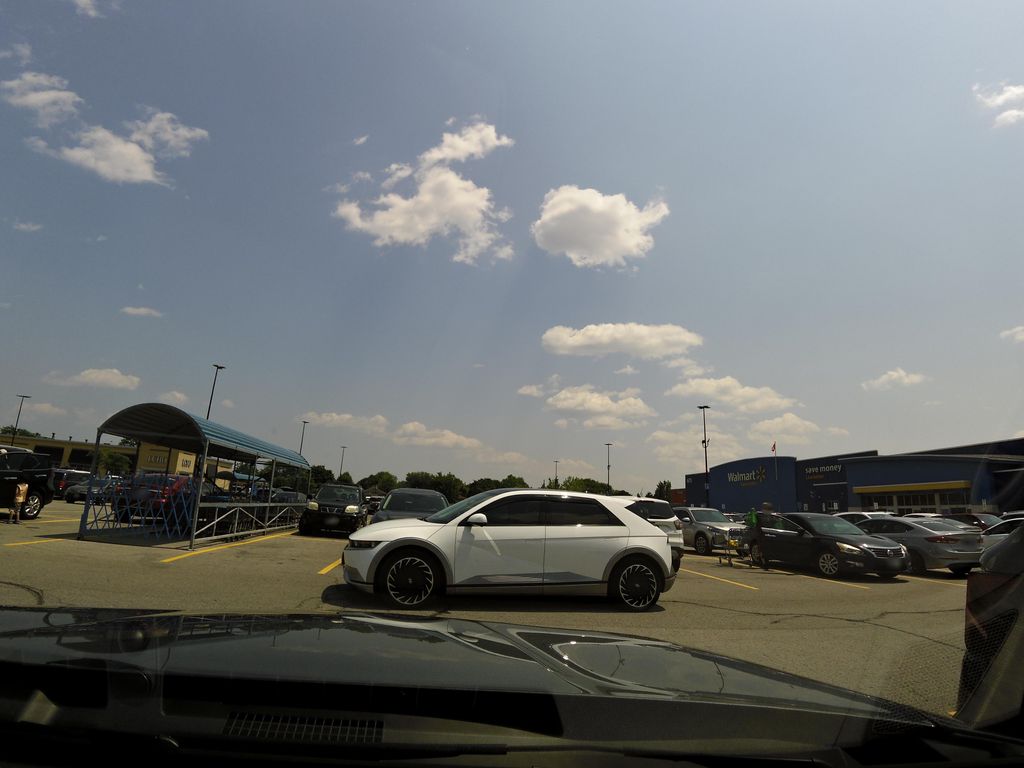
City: hamilton